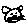
Label: cat